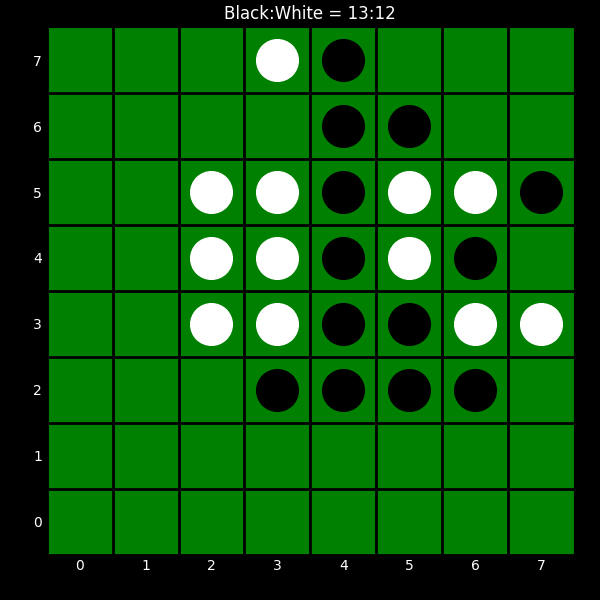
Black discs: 13
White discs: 12